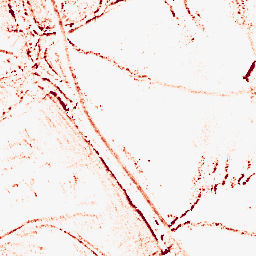
Category: morphological
Decomposition family: morphological_square
Decomposition parameters: operation: opening
size: 5
Upsampling method: quadratic
Upsampling parameters: scale: 8
Upsampling scale: 8